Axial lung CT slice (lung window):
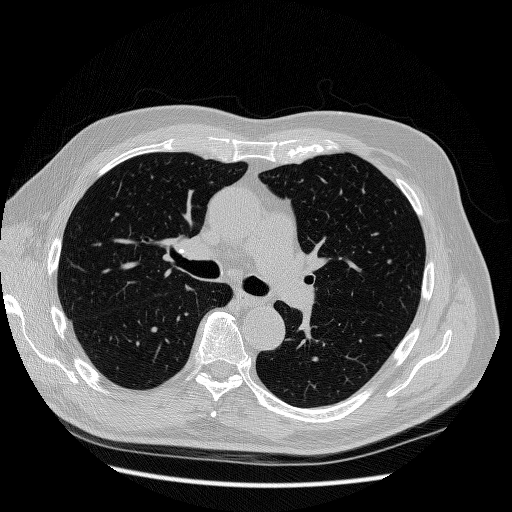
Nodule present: no